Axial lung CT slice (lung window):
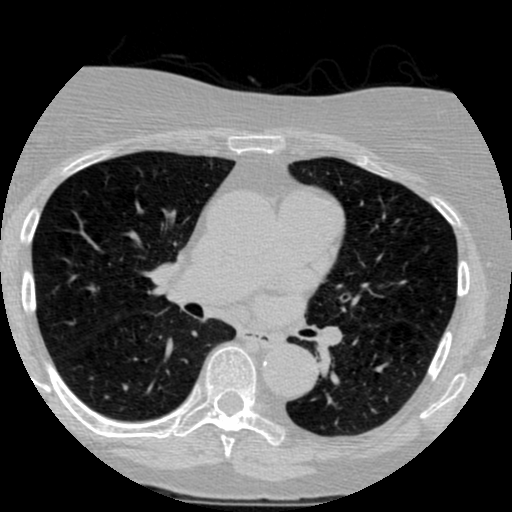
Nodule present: no